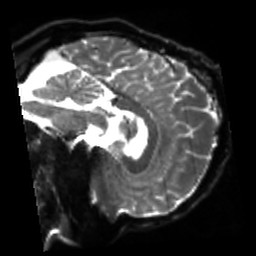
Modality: sbref
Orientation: sagittal
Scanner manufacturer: siemens
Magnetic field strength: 3 T
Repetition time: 4 s
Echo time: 0.0594 s